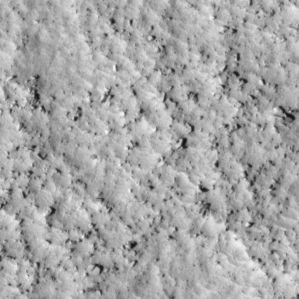
Label: non_frost